Question: I'm trying to create a heat map with geom_tile but not all have coordinates have values. Therefore my geom_tile looks like this:

The code to create the image is
'''
library(dplyr)
data(mpg)
mydata <- mpg %>% group_by(manufacturer, cyl) %>% summarize(count=n())
mydata %>% ggplot(aes(x=manufacturer, y=cyl, fill=count))+geom_tile()+geom_text(aes(label=count))
'''
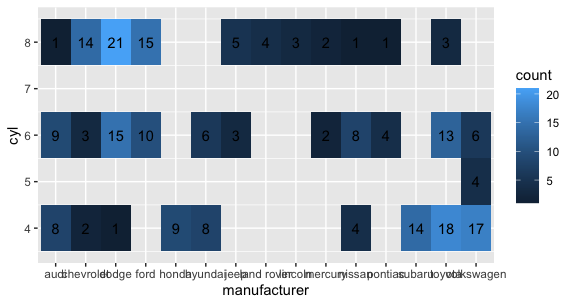
Answer: Use 'complete' to fill in the missing sequence :
'''
library(tidyverse)
mpg %>%
count(manufacturer, cyl, name = 'count') %>%
complete(manufacturer, cyl = seq(min(cyl), max(cyl)),
fill = list(count = 0)) %>%
ggplot(aes(x=manufacturer, y=cyl, fill=count))+
geom_tile()+ geom_text(aes(label=count))
'''
<URL>